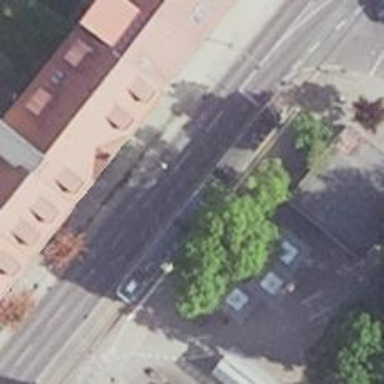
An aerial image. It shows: Tram stop position for public transport.